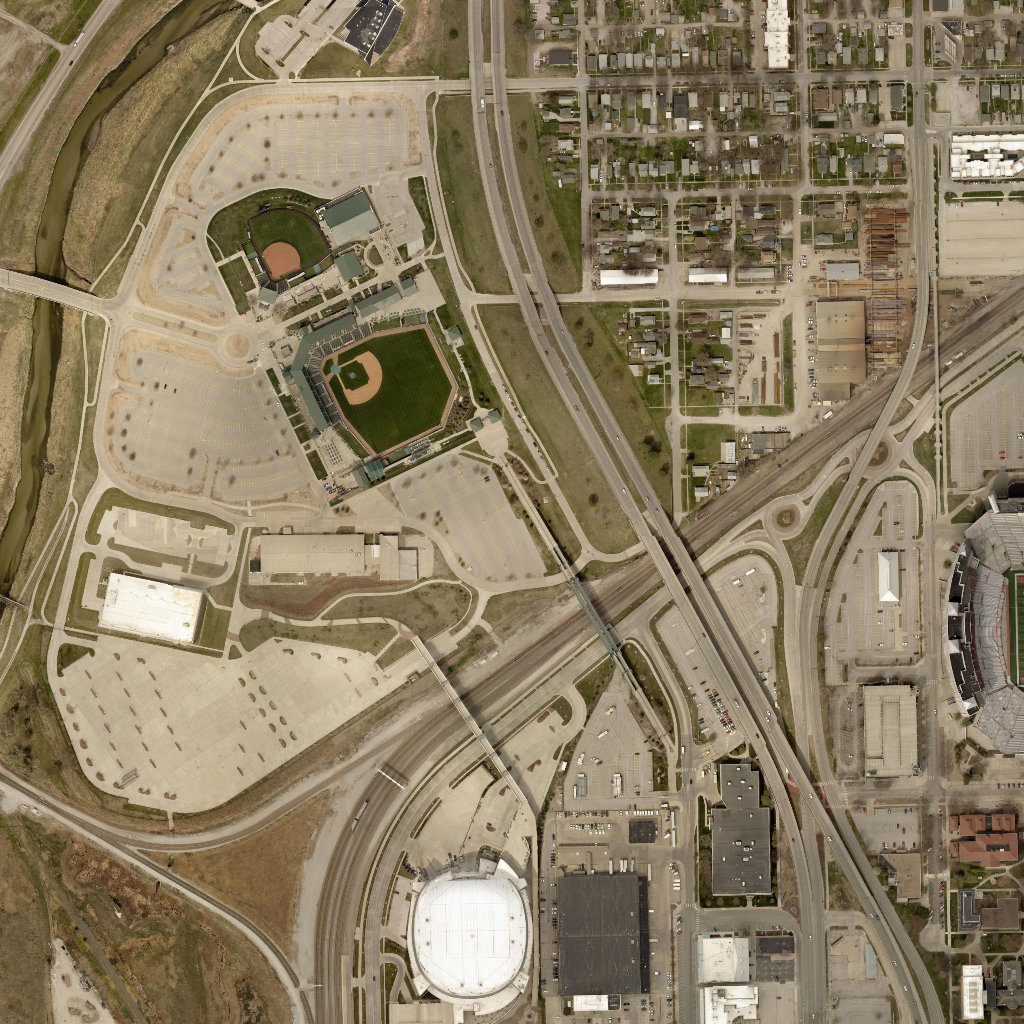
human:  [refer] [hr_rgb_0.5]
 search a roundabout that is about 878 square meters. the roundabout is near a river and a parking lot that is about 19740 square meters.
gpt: <box>[[21, 32, 24, 35, 0]]</box>

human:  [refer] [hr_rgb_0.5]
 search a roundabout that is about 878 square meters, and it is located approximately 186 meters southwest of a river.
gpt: <box>[[21, 32, 24, 35, 0]]</box>

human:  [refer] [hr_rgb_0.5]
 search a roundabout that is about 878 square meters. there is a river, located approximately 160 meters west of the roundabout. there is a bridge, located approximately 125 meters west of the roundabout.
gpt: <box>[[21, 32, 24, 35, 0]]</box>

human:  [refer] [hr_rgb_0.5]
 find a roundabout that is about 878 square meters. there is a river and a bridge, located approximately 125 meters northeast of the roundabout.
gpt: <box>[[21, 32, 24, 35, 0]]</box>

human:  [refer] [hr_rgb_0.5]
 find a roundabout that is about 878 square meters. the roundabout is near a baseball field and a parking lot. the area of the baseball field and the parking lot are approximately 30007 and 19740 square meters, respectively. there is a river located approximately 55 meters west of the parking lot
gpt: <box>[[21, 32, 24, 35, 0]]</box>

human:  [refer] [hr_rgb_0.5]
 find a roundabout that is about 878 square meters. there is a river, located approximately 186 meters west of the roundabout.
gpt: <box>[[21, 32, 24, 35, 0]]</box>